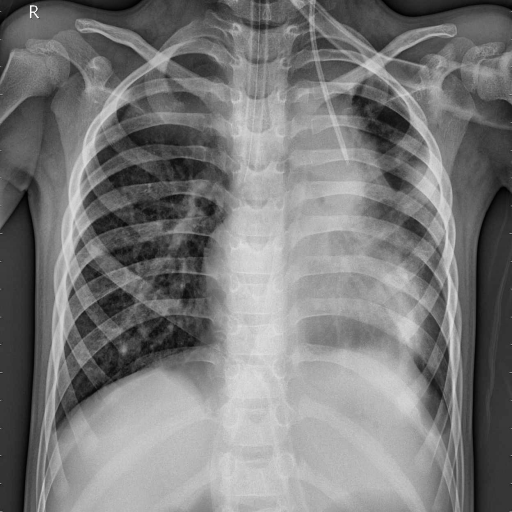
Finding: PNEUMONIA